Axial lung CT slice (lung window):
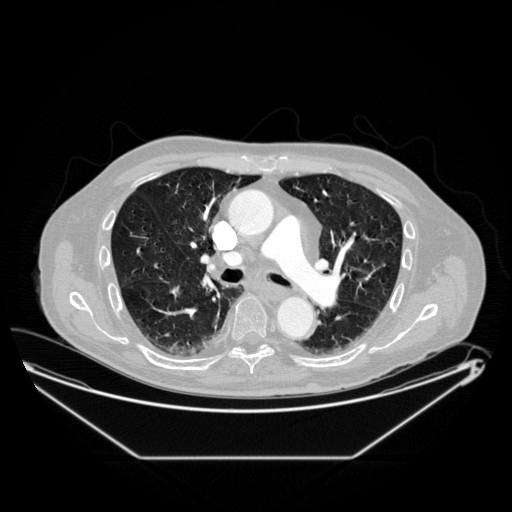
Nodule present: no